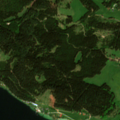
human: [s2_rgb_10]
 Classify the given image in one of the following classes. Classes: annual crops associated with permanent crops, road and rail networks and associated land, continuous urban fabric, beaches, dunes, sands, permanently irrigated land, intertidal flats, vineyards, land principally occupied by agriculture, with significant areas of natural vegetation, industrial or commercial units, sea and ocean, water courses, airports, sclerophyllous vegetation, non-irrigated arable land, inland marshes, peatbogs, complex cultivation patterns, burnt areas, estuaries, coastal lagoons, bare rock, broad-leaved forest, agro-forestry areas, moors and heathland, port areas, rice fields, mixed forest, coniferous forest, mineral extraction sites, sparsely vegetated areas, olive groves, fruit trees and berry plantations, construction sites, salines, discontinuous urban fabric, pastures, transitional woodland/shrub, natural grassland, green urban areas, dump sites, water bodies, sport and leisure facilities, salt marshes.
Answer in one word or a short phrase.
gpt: pastures, coniferous forest, water bodies